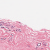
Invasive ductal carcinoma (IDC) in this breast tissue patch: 0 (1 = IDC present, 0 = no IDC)